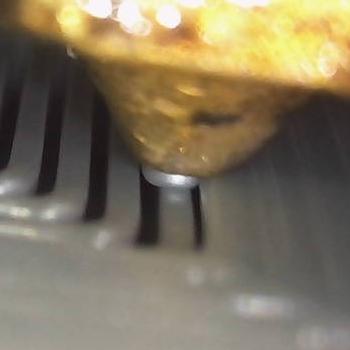
Flow rate: 208%